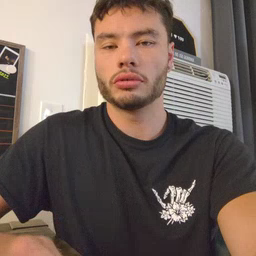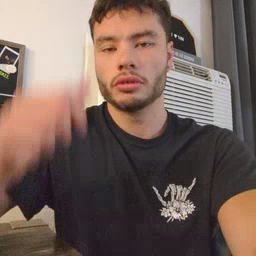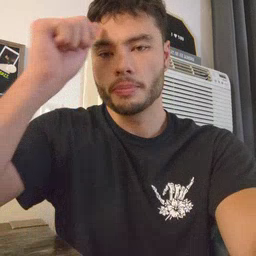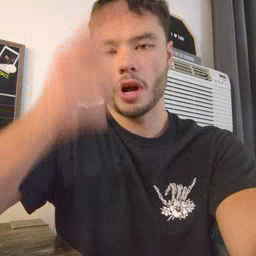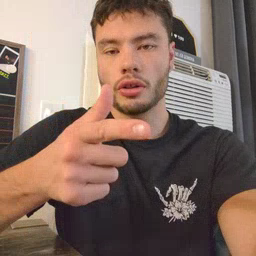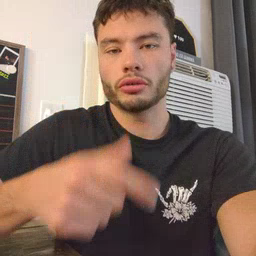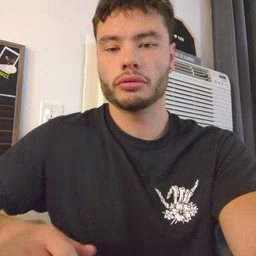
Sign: brother